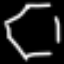
Label: octagon